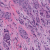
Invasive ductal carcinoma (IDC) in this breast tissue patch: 1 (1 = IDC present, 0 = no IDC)